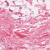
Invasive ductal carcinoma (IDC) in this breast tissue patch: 0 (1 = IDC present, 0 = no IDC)